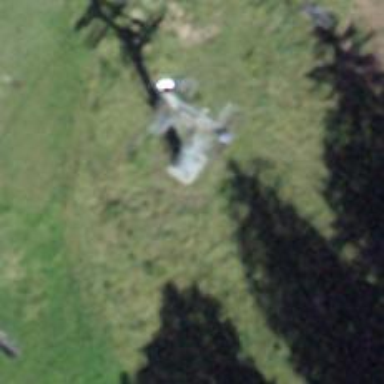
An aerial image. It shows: Pylon for aerialway.